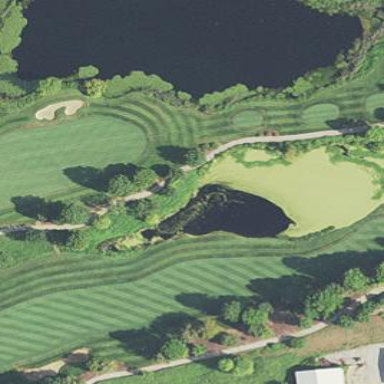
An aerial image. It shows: Picturesque scene of golf course with lateral water hazard.